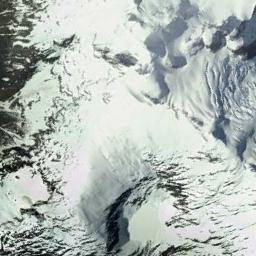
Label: snowberg